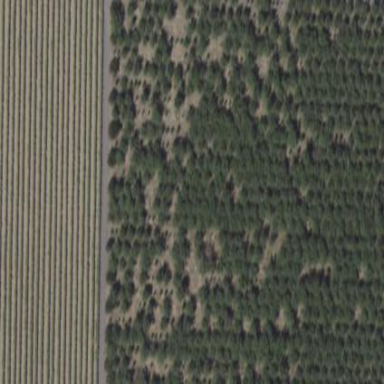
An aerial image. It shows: Field cropland within orchard.